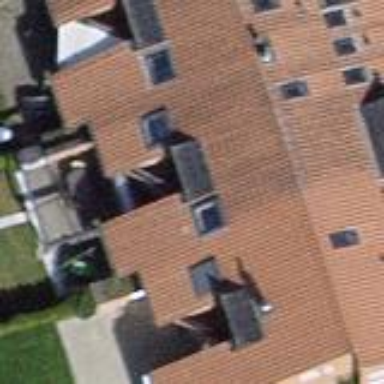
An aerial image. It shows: Gabled roof house.